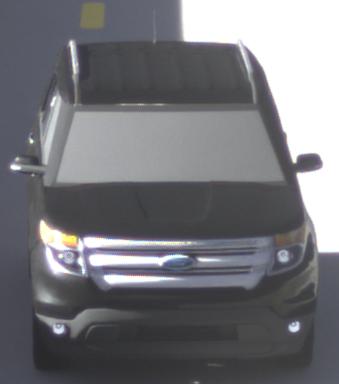
Make: Ford
Model: Explorer
Detailed model: Gen. 5
Model produced from: 2010
Model produced until: 2019
Doors: 5
Color: black
Road condition: dry road
Daytime: morning or afternoon
Contrast: high contrast